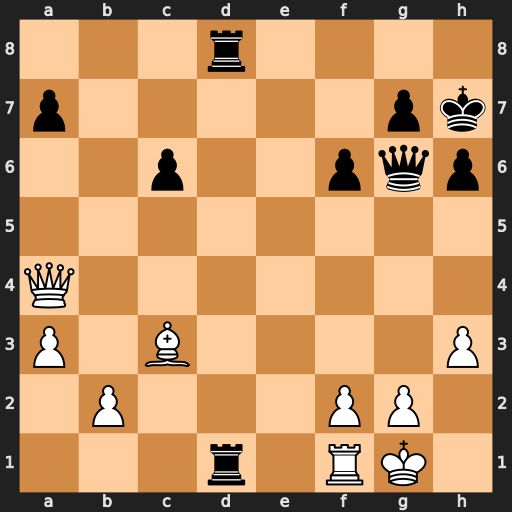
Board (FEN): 3r4/p5pk/2p2pqp/8/Q7/P1B4P/1P3PP1/3r1RK1
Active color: w
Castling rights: -
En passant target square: -
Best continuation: Rxd1 Rxd1+ Qxd1